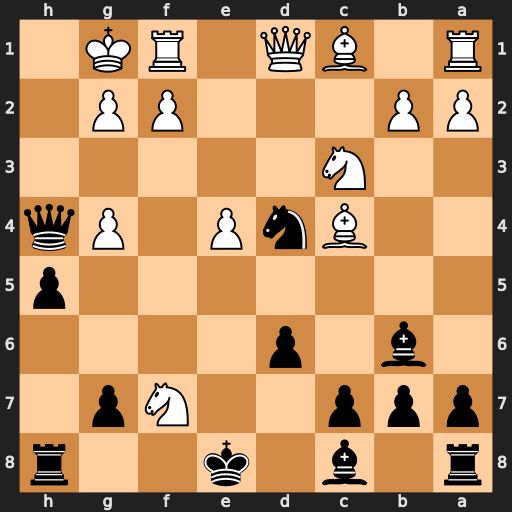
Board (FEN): r1b1k2r/ppp2Np1/1b1p4/7p/2BnP1Pq/2N5/PP3PP1/R1BQ1RK1
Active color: b
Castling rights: kq
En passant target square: -
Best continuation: hxg4 Nxh8 Nf3+ Qxf3 gxf3